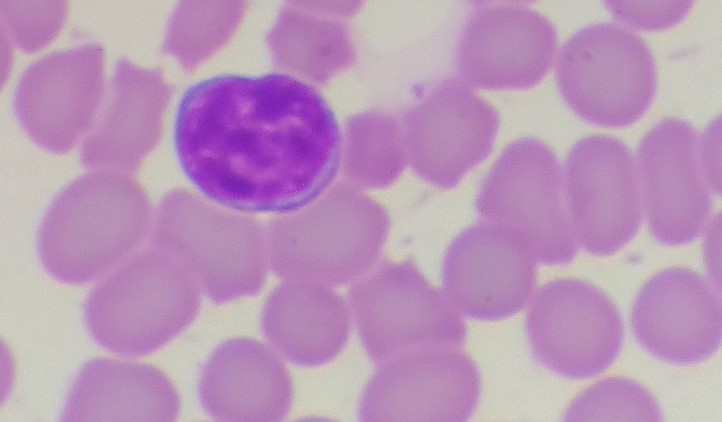
White blood cell type: Lymphocyte